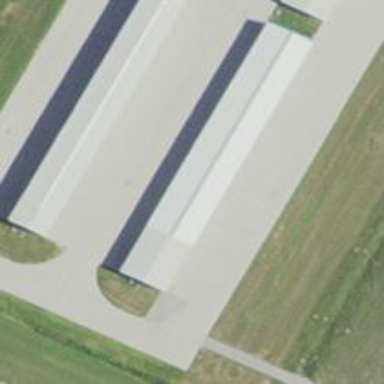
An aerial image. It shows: Hangar building at the airport.